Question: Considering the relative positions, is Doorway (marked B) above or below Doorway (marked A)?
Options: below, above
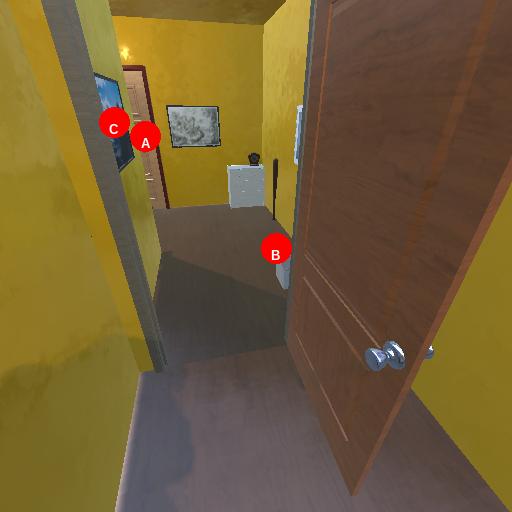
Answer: below